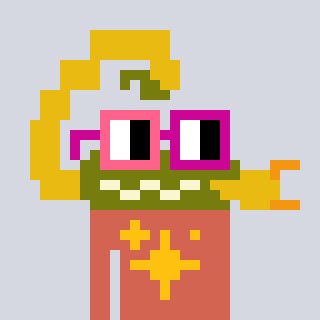
a pixel art character with square pink and red glasses, a scorpion-shaped head and a peachy-colored body on a cool background